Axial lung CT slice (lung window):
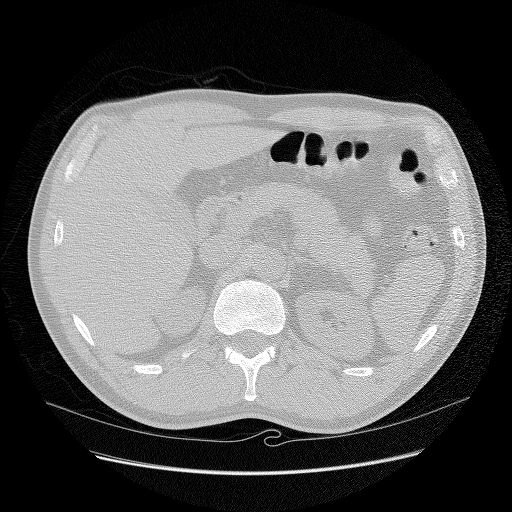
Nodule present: no